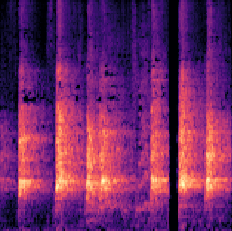
Sound class: Dog